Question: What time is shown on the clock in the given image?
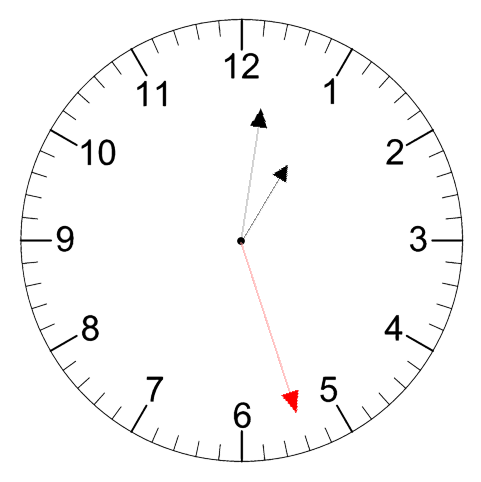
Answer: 01:01:27